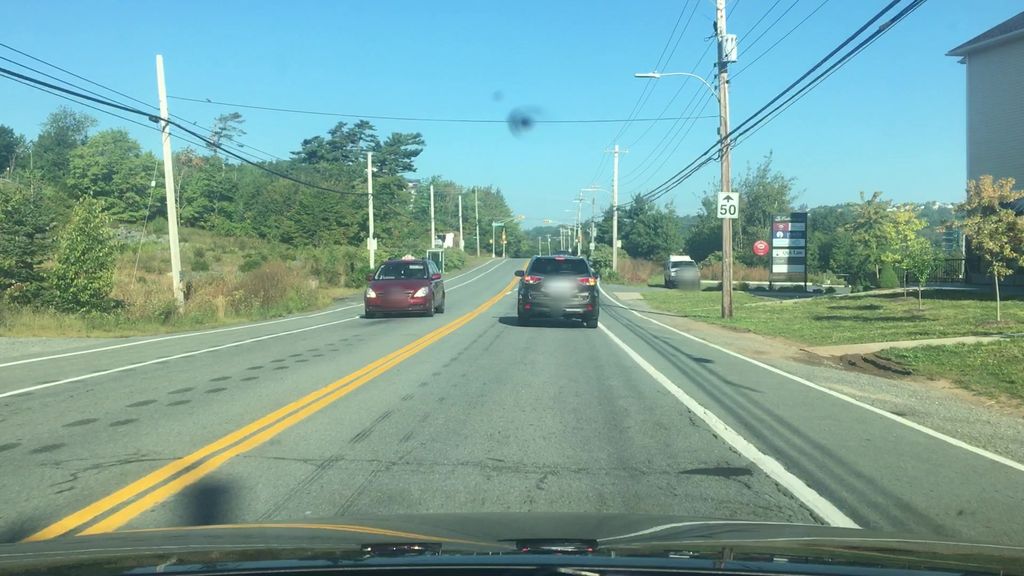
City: halifax